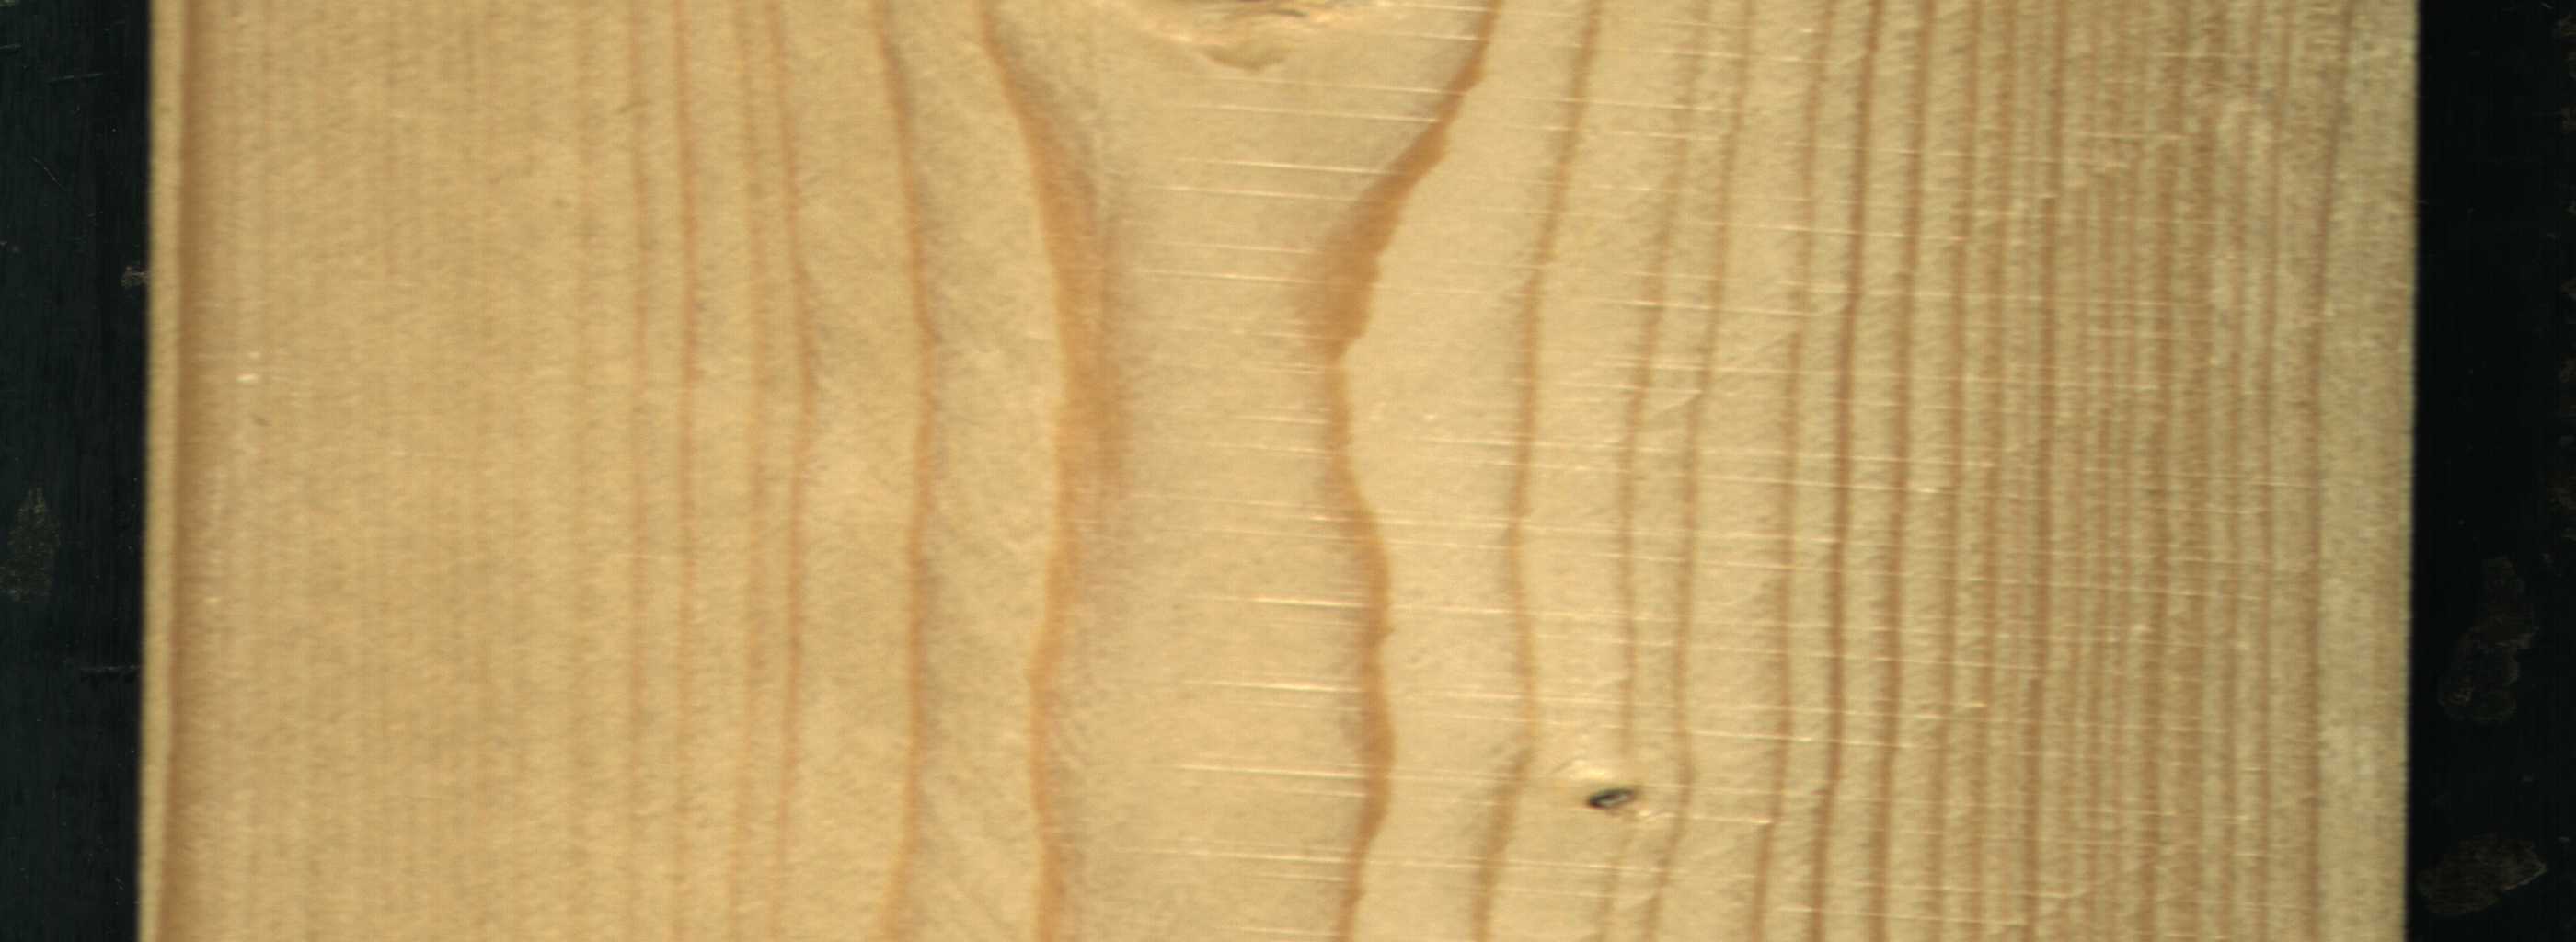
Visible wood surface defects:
Live_Knot